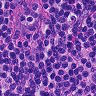
Metastatic tissue present: no